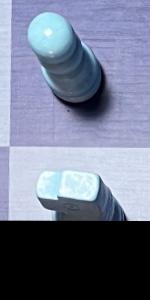
Label: Knight_White